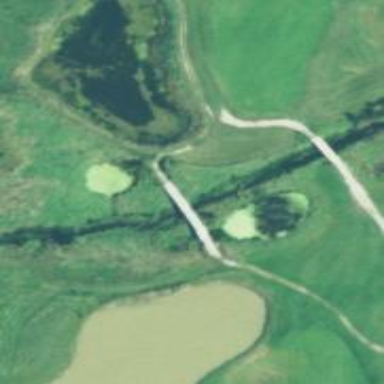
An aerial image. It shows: Service road on bridge designed for golf cartpath.